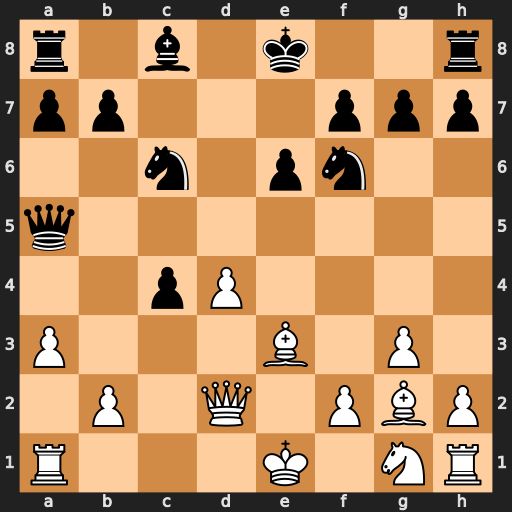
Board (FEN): r1b1k2r/pp3ppp/2n1pn2/q7/2pP4/P3B1P1/1P1Q1PBP/R3K1NR
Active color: w
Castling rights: KQkq
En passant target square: -
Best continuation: Bxc6+ bxc6 Qxa5